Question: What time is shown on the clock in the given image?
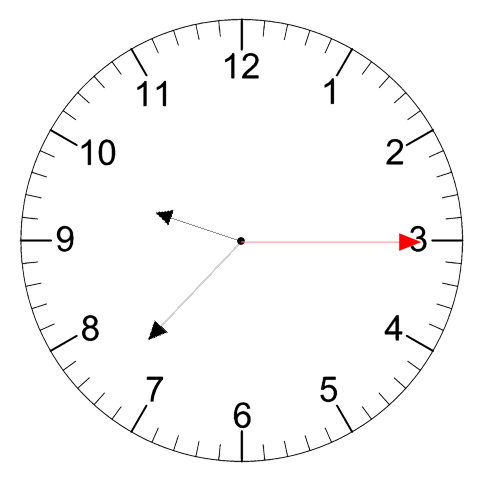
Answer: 09:37:15